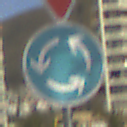
Verkehrszeichen: Kreisverkehr
Zusatzzeichen oben: VorfahrtGewaehren
Umgebung: Outdoor, Suburban
Tageszeit: MorningAfternoon
Wetter: PartlyCloudy
Licht: Natural
Jahreszeit: NotSpecified
Kontrast: HighContrast